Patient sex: M
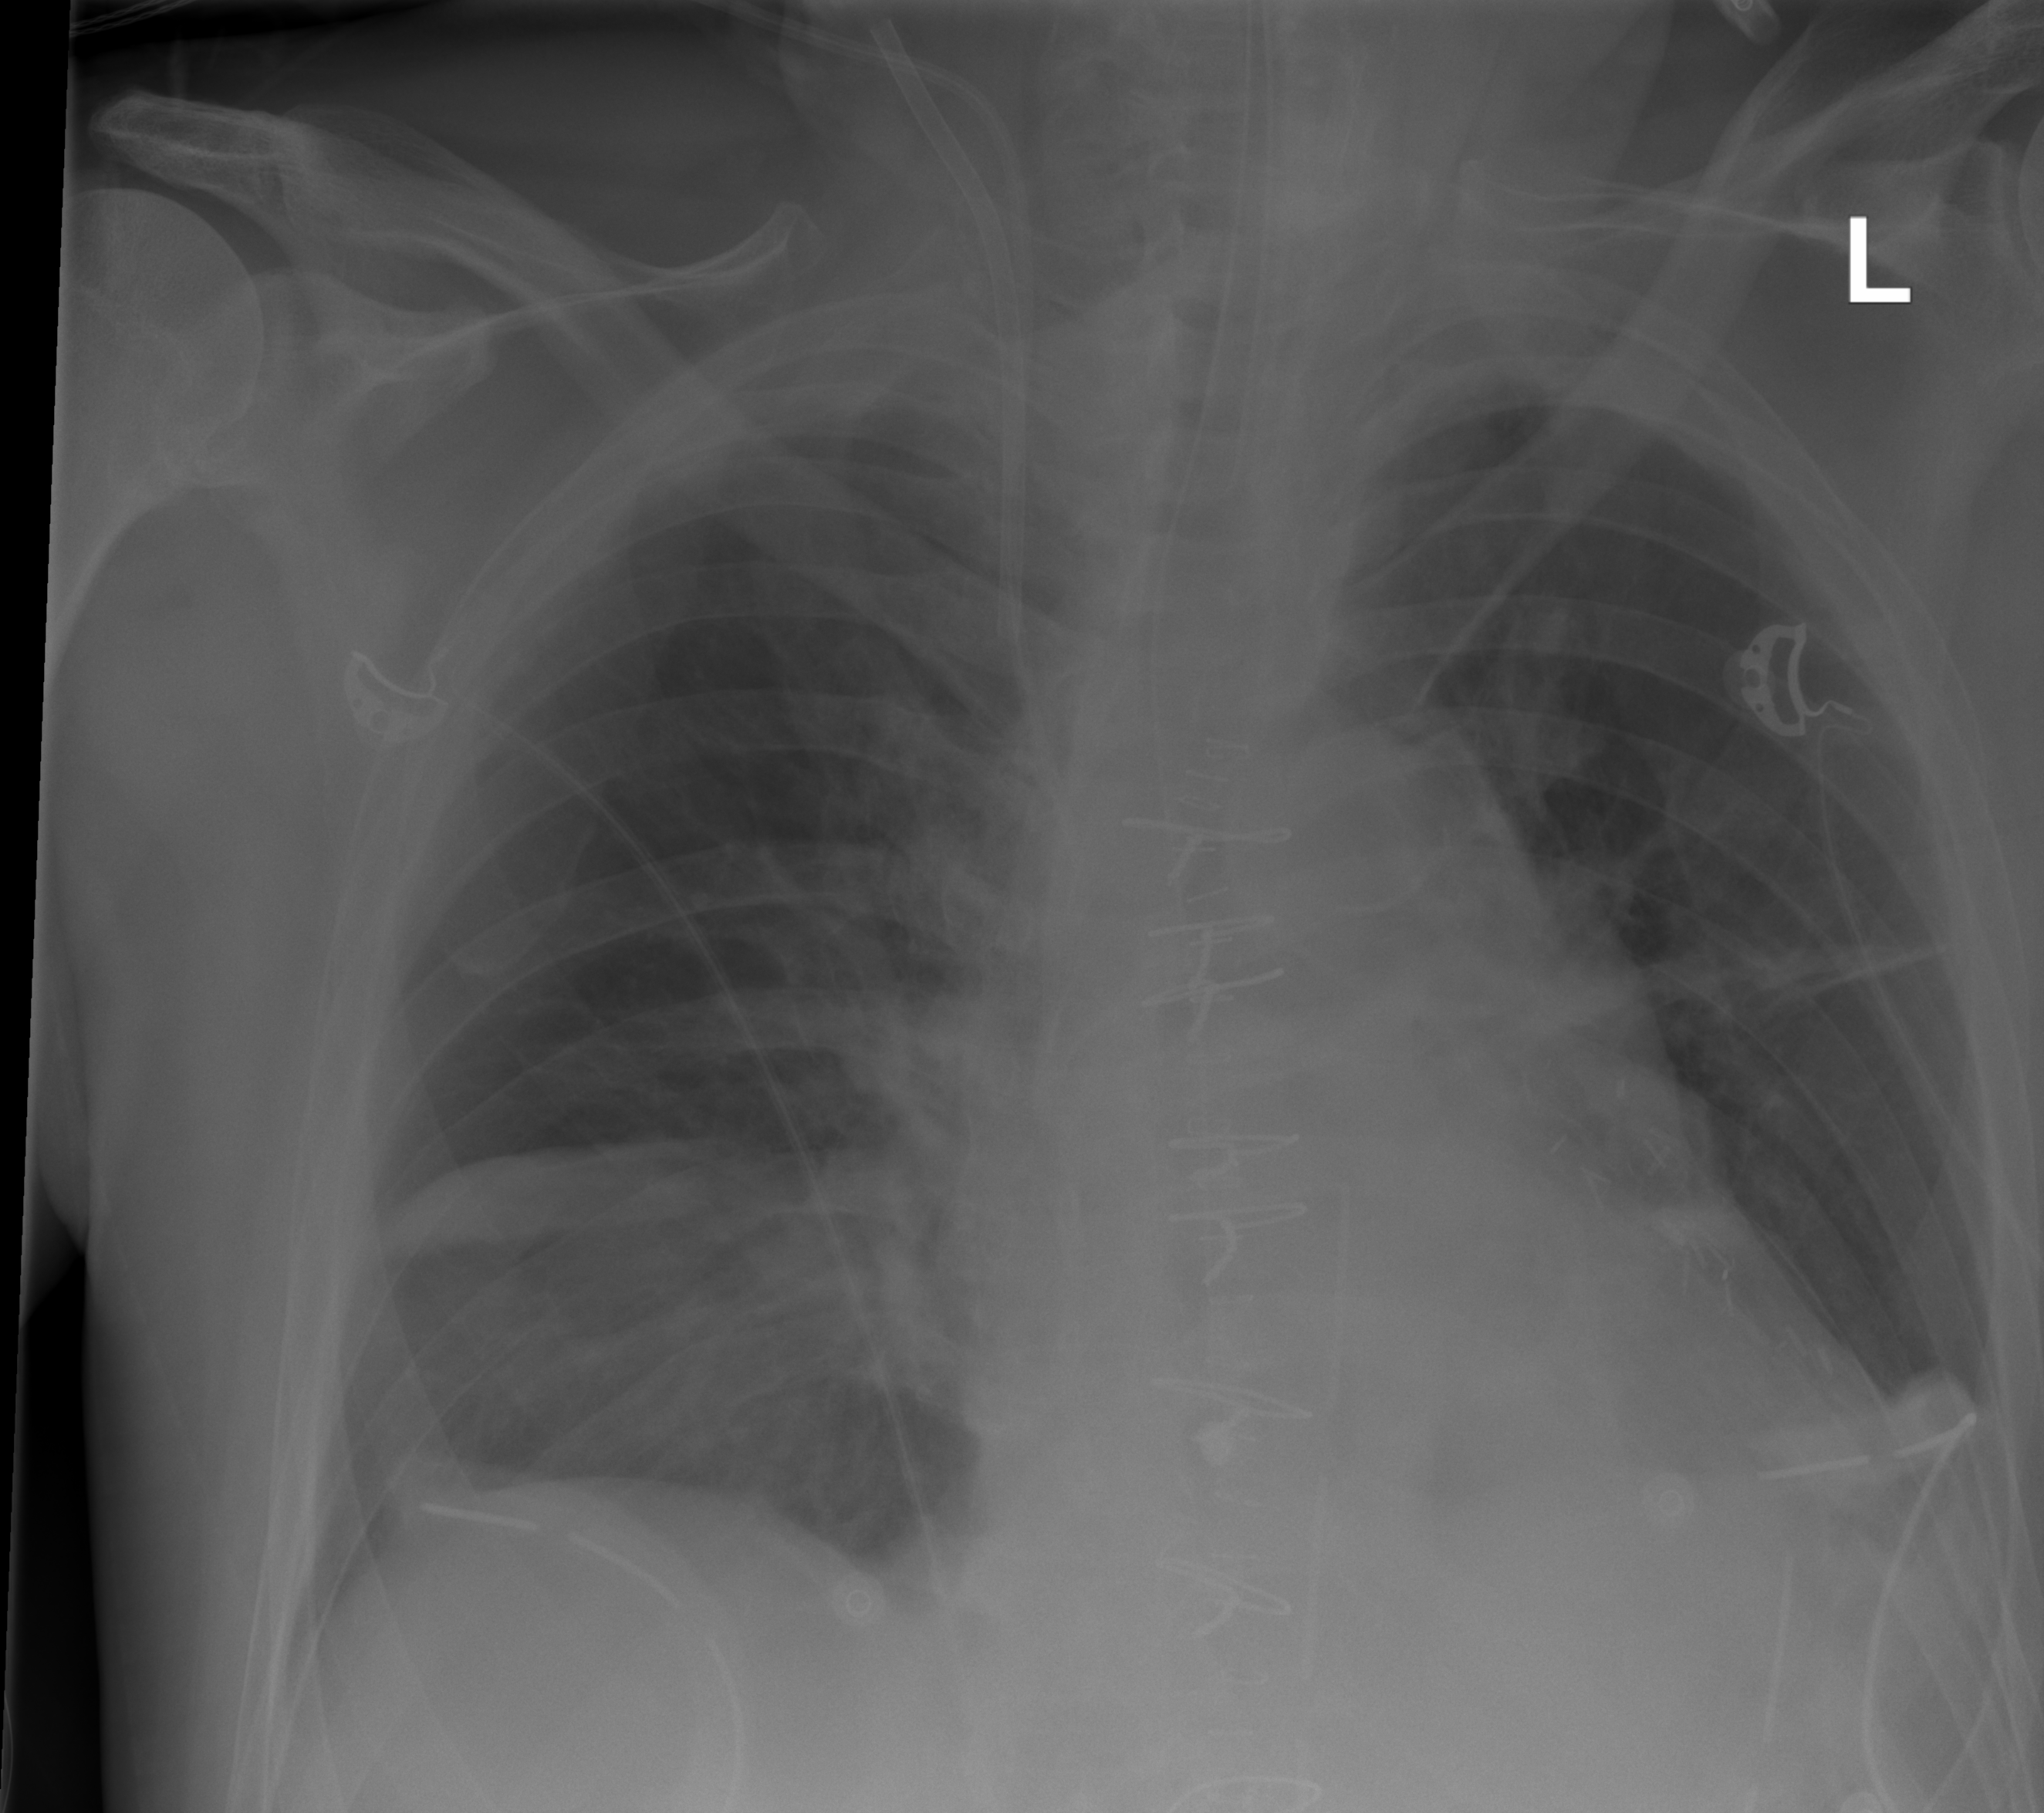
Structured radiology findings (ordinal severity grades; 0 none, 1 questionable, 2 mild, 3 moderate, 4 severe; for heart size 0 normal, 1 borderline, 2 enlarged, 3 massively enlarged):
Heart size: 0
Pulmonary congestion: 0
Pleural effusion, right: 2
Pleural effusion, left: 0
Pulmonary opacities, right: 0
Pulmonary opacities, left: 0
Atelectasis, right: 2
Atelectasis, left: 0